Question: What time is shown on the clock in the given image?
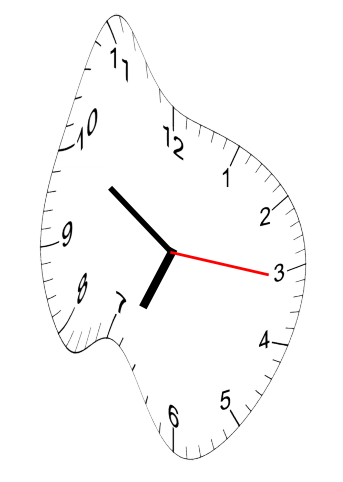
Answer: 06:50:16